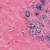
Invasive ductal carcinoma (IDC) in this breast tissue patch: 0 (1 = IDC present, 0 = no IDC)